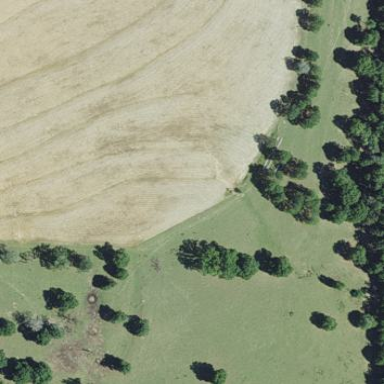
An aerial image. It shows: Beautiful meadow.